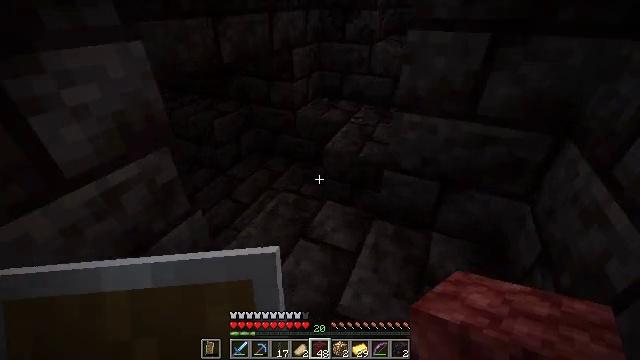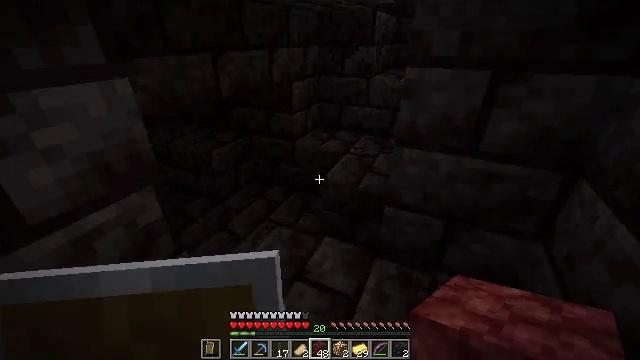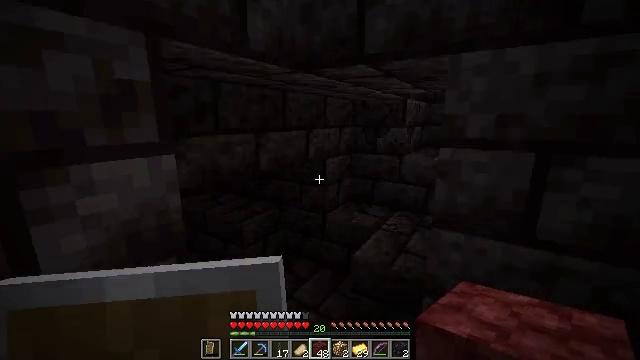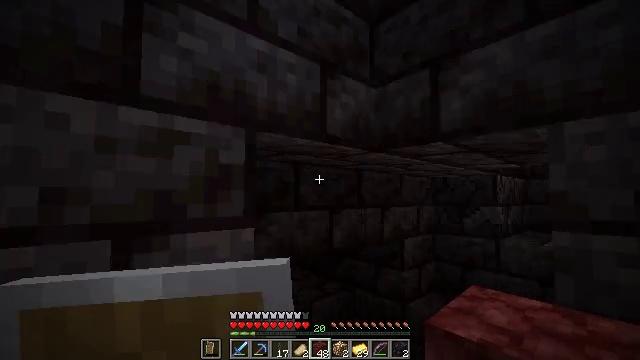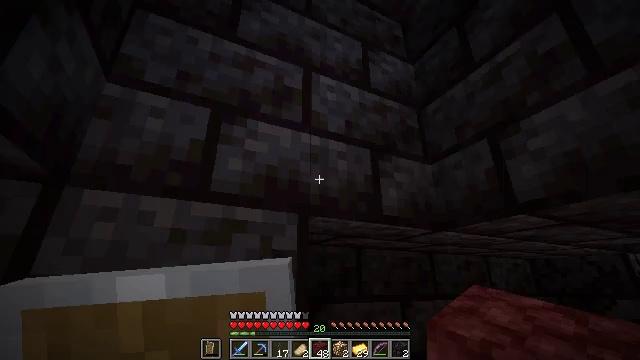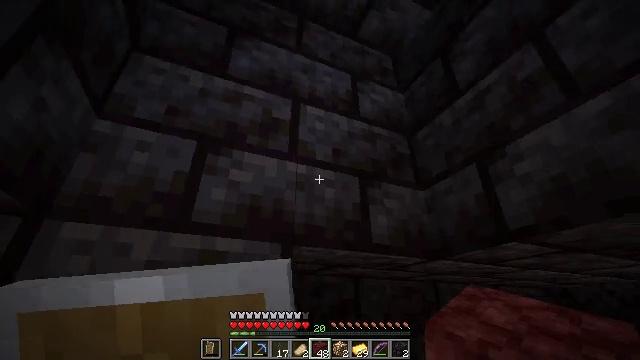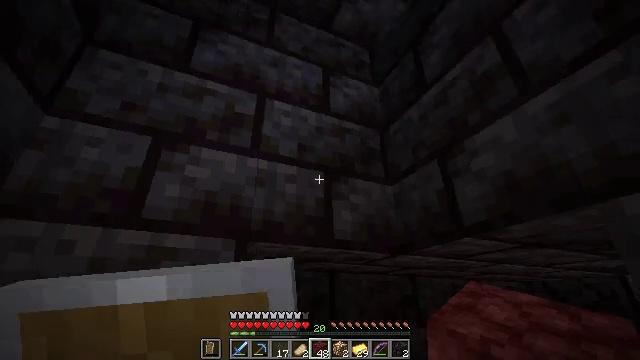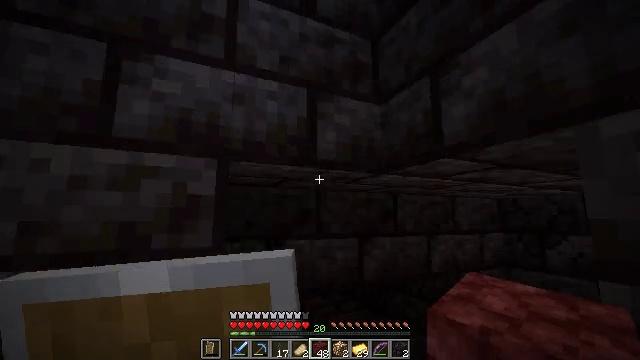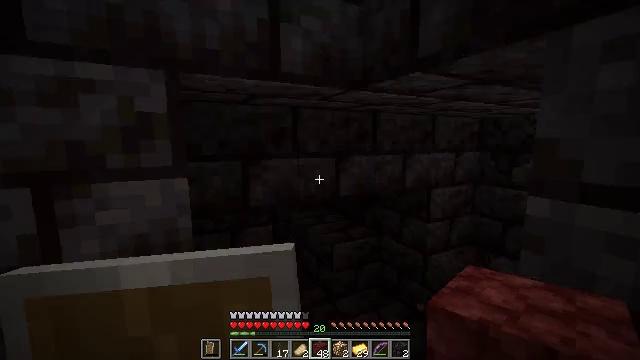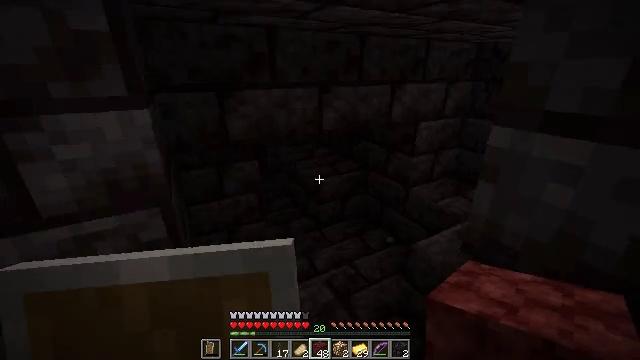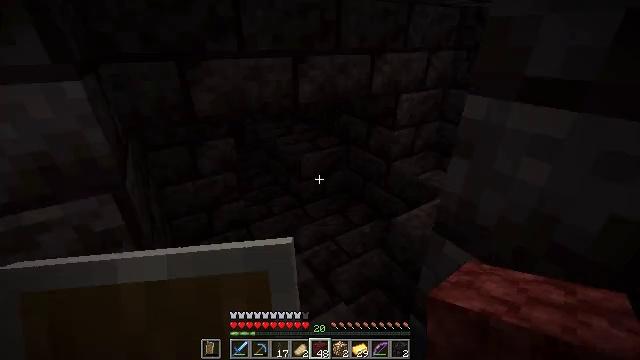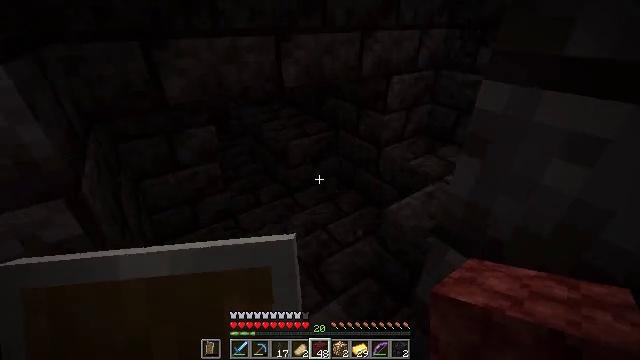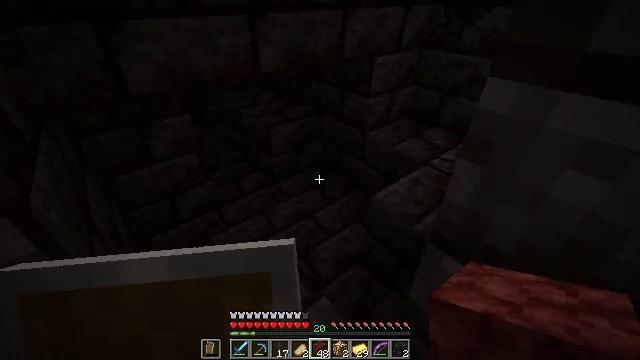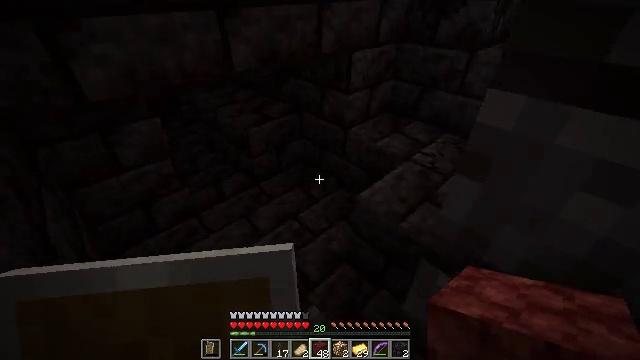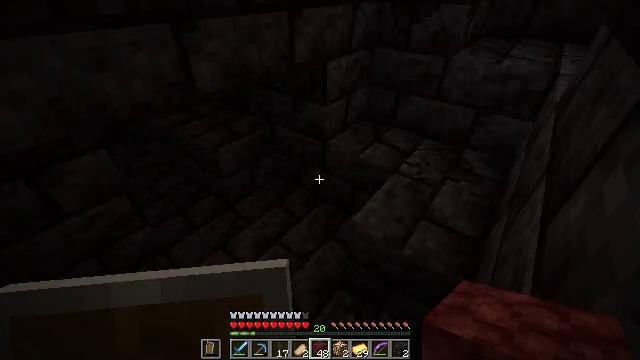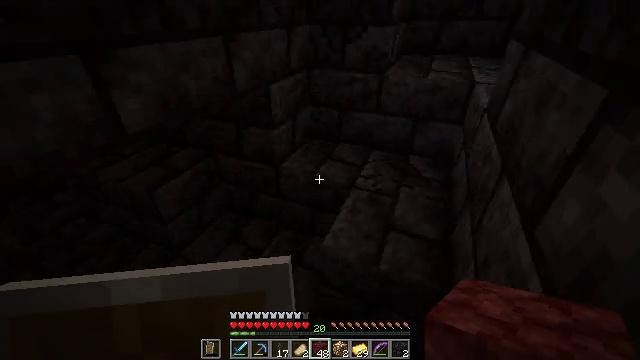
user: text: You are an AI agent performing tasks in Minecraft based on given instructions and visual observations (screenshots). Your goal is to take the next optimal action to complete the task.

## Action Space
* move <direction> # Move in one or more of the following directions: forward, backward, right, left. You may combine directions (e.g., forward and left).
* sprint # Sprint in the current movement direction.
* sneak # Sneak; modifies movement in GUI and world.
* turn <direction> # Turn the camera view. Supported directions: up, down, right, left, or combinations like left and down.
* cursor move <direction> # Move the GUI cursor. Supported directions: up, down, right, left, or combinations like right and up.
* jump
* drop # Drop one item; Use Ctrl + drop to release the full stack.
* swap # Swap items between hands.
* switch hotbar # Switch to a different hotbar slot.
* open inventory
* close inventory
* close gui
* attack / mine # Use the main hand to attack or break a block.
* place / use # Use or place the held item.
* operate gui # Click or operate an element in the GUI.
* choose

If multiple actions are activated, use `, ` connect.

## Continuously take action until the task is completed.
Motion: motion action
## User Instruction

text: Collect chiseled polished blackstone for building.
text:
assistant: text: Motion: turn up
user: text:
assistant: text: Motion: turn left and up
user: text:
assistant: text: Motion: turn left and up
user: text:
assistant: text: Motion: move right, turn left and up
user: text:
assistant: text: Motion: move right, turn left and up
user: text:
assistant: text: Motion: move right, turn down
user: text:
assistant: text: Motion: move right, turn right and down
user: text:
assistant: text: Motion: turn right and down
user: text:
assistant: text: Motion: turn right and down
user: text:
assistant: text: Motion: move forward, turn right and down
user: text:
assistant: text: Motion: move forward, turn right and down
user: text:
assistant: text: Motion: move forward, turn right and down
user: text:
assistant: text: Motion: move forward and move left, turn right and down
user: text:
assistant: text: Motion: move forward and move left, turn right
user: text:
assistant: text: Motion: move forward and move left, sneak, turn right and up
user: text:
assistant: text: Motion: move forward and move left, sneak, turn right and up
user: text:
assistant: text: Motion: move forward and move left, sneak, turn right and up
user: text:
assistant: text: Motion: move forward and move left, sneak, turn right and up
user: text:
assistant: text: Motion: move forward and move left, sneak
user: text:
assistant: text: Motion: move left, sneak
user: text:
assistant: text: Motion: move left, sneak, turn up
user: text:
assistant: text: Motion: move left, sneak, turn right and up
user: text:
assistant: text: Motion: move left, sneak, turn right and up
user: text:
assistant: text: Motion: move left, sneak, turn up
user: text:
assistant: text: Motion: move left, sneak
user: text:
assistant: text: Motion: move left, sneak
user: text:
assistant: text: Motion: move left, sneak
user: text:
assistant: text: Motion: move left, sneak
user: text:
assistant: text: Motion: move forward and move left, sneak
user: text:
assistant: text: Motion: move forward and move left, sneak